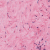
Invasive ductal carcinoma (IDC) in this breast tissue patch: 0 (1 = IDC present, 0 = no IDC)